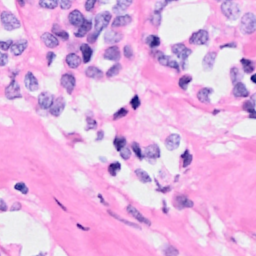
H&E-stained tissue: Breast